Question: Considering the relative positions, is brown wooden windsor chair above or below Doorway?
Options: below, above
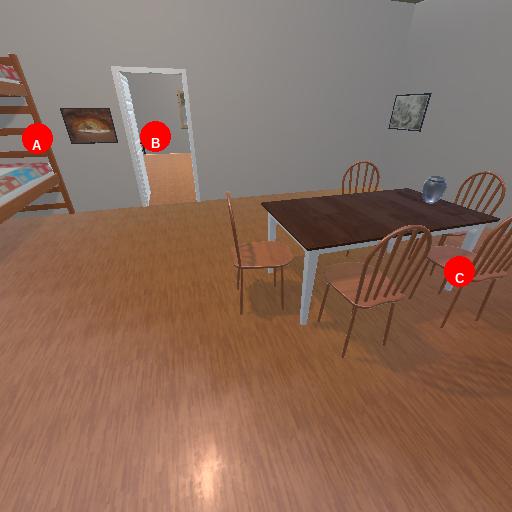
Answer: below